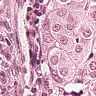
Metastatic tissue present: yes